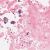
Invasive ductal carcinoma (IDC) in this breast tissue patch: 0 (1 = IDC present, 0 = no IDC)